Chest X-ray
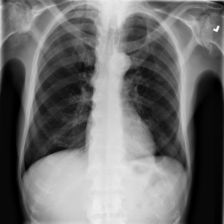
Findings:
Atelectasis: positive
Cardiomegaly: negative
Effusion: negative
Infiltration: positive
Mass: negative
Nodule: negative
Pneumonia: negative
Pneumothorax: negative
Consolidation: negative
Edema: negative
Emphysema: negative
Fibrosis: negative
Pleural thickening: negative
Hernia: negative